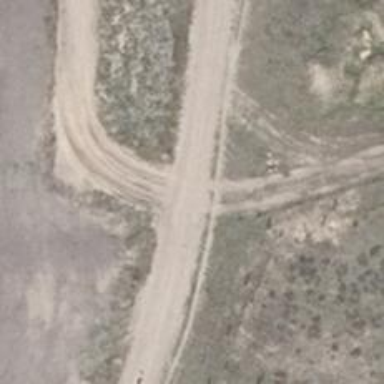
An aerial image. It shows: Dirt track road with grade 4 track type.